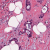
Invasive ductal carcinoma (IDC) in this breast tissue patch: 1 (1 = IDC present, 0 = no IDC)